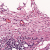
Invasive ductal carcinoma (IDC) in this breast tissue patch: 0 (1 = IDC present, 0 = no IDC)